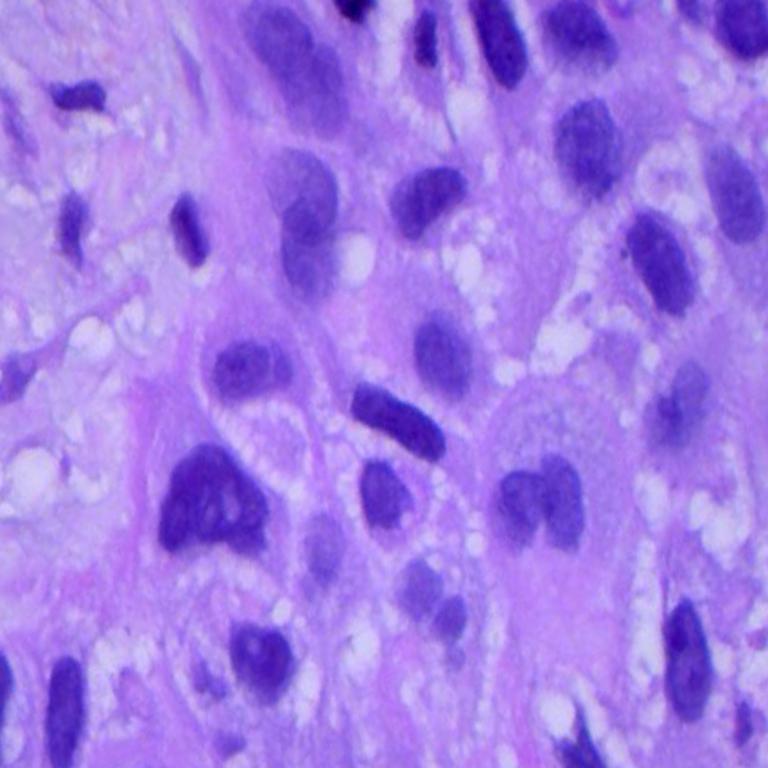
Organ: lung
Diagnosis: squamous carcinomas